Field crop: maize
Growth stage: 2
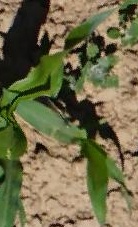
Species: maize